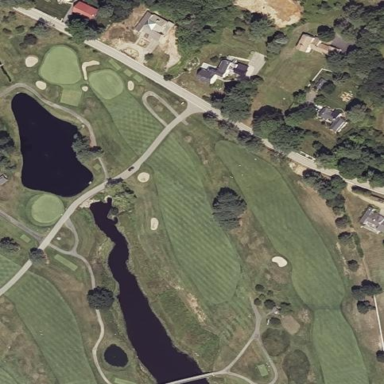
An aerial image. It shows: Grassy area designated as golf fairway.